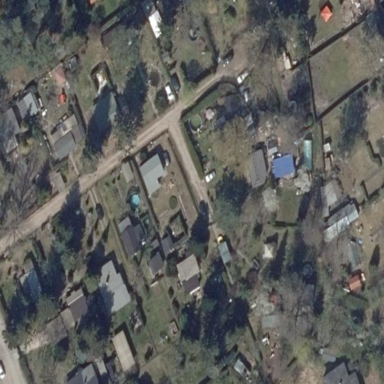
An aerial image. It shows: Area designated for allotments.